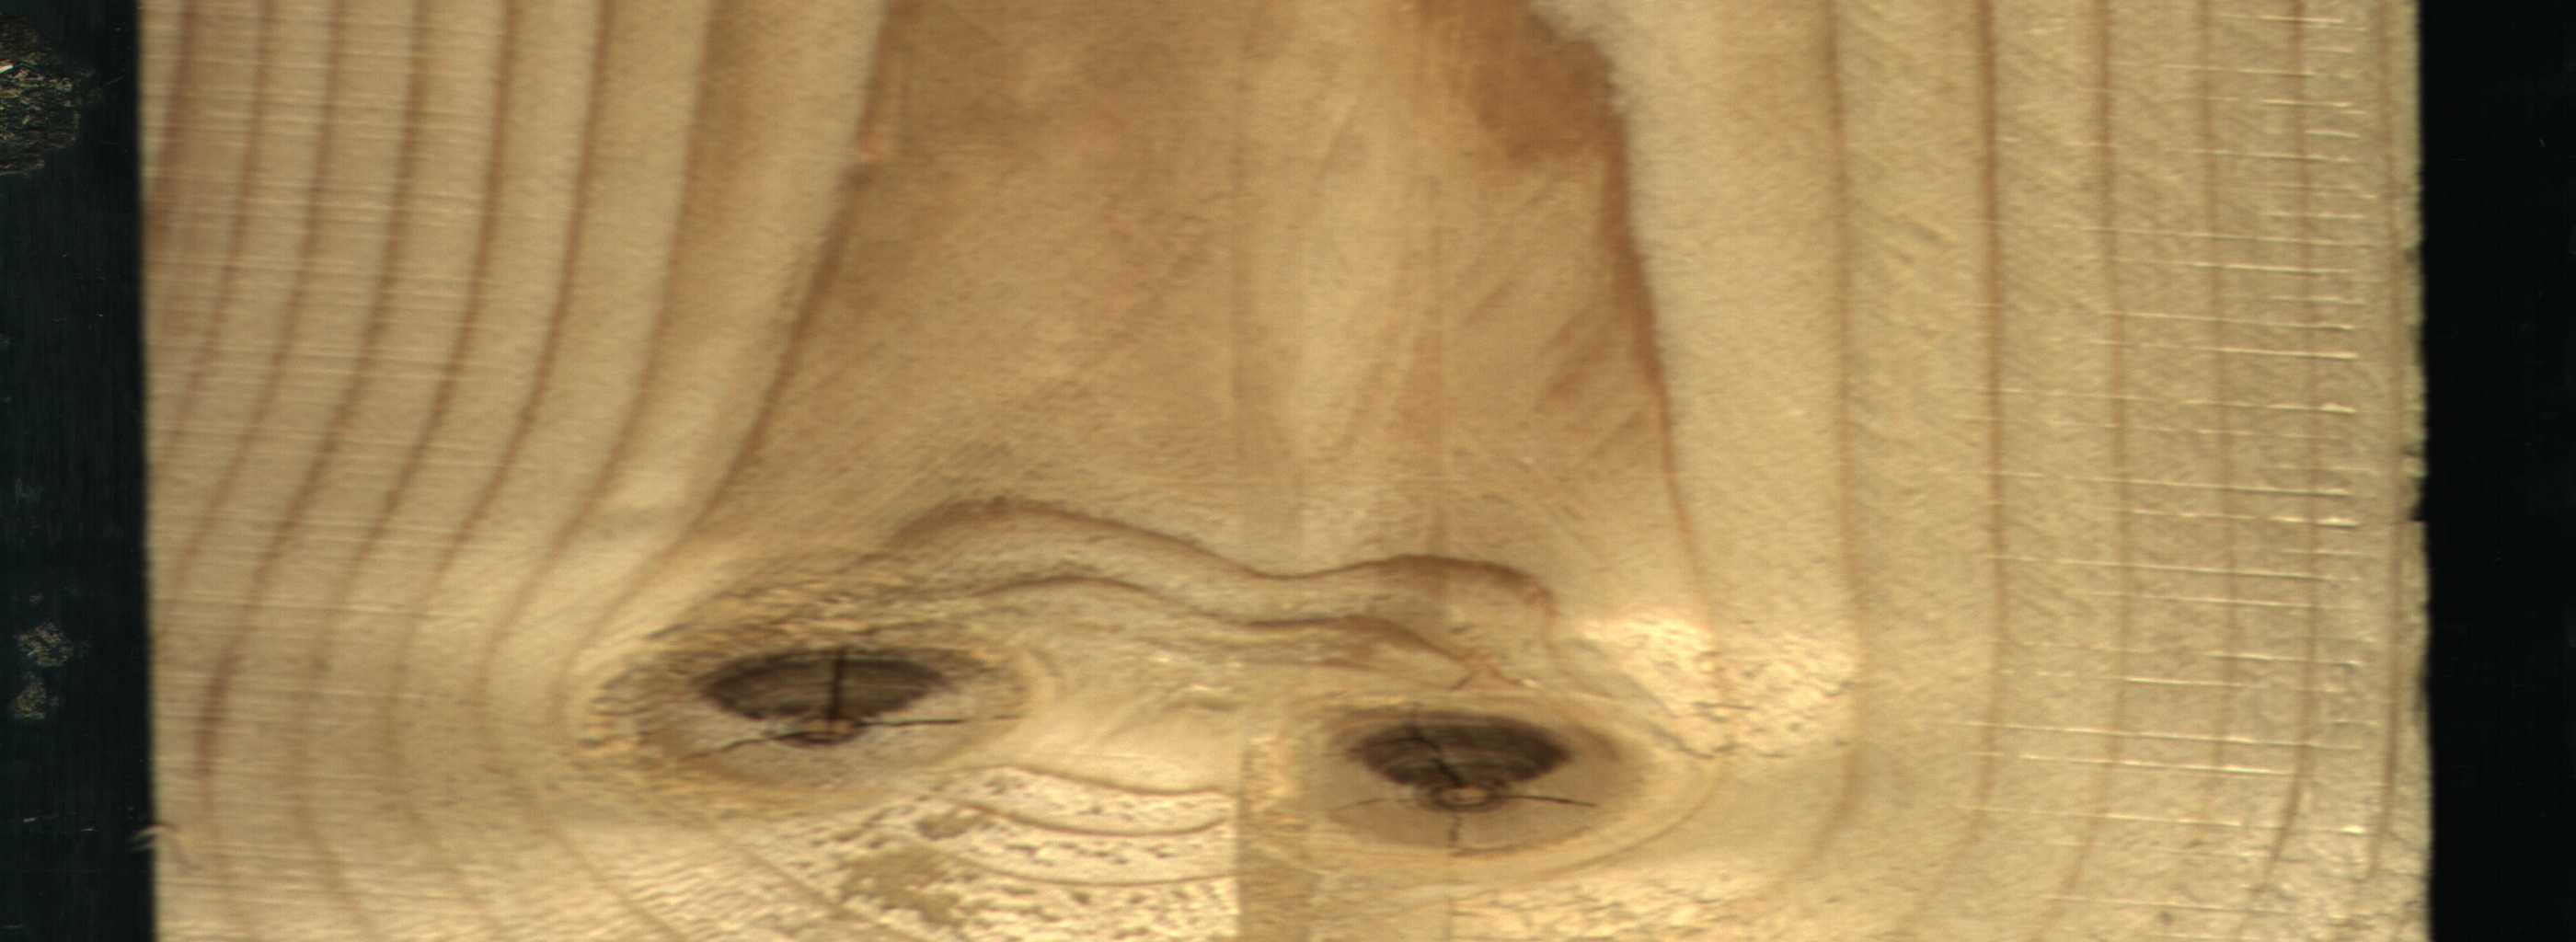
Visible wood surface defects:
knot_with_crack
knot_with_crack